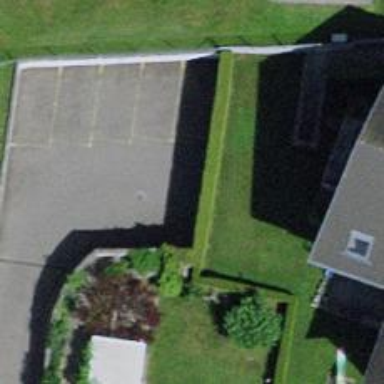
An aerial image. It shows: Parking entrance.